Question: I'am combined 4 tables by using inner join and after that i want to select some of these datas from that combined table,
for example sizes of shoes that which has model name as XX3. The product list after join process is below

How can i make this happen ? Any help would be appriciated.
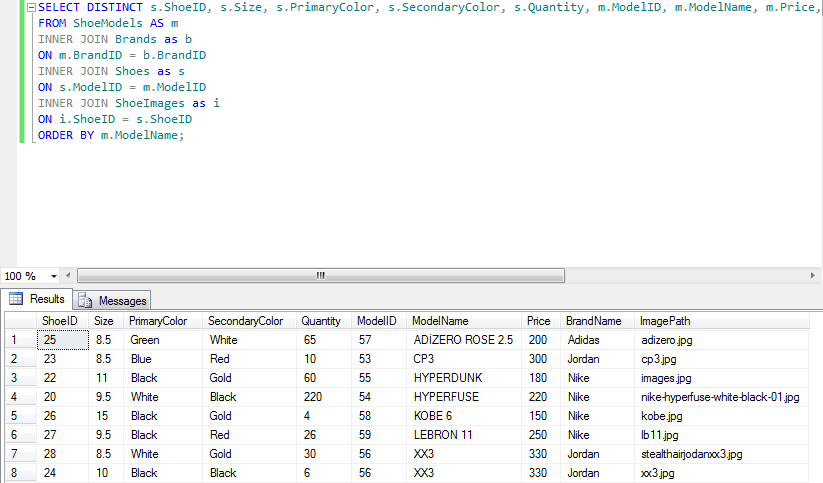
Answer: Are you asking about filtering other records?
Use WHERE clause..
'''
SELECT DISTINCT s.size,m.modelName
FROM
.
.
.
WHERE
m.ModelName like '%XX3%'
ORDER BY m.ModelName
'''